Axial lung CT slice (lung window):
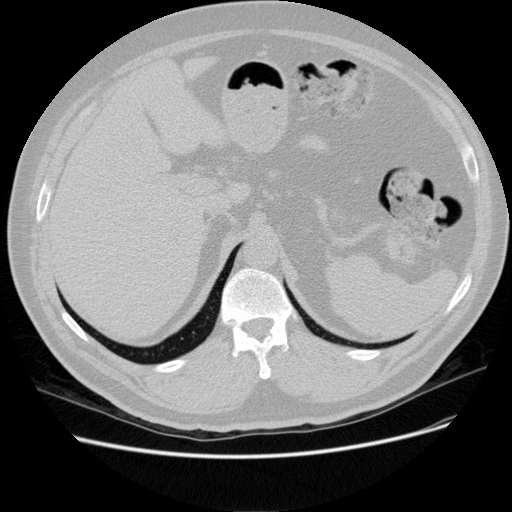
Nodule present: no